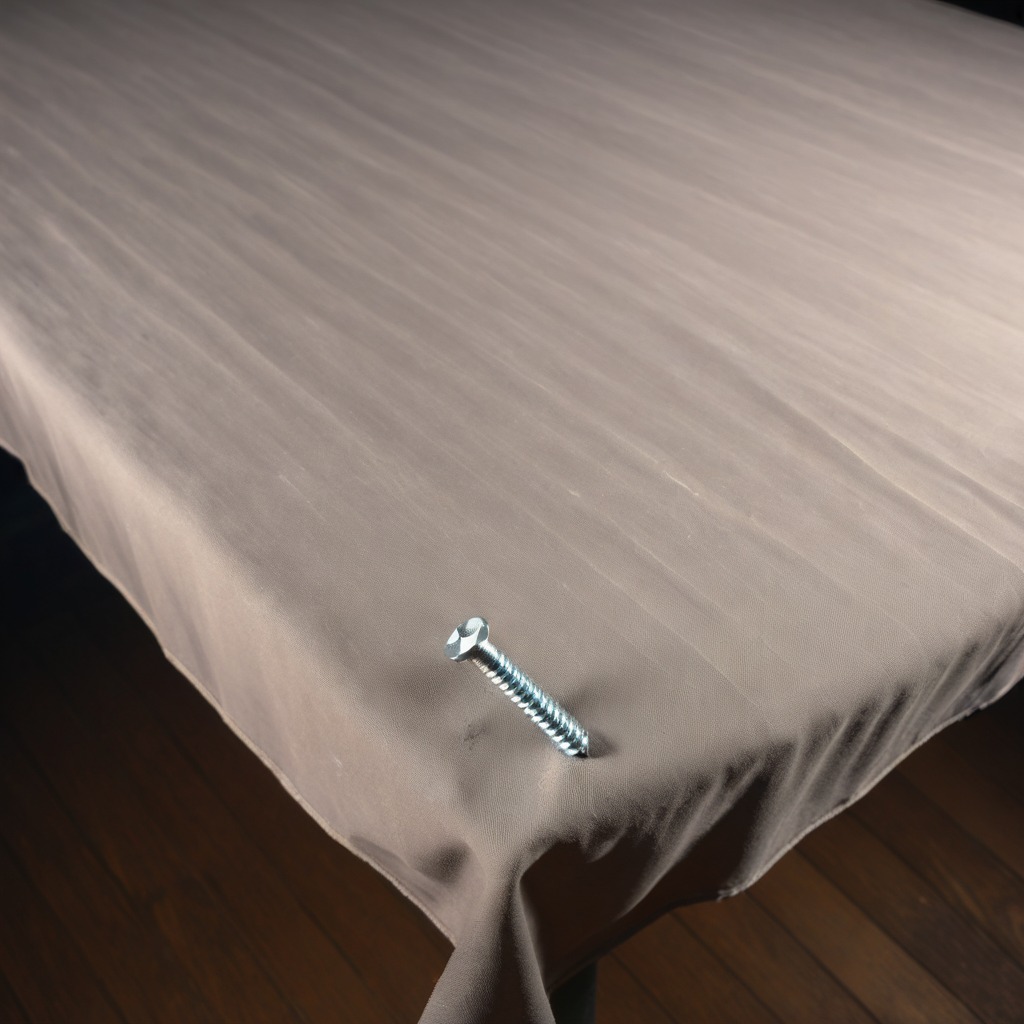
A metal screw is lying on the wooden table.